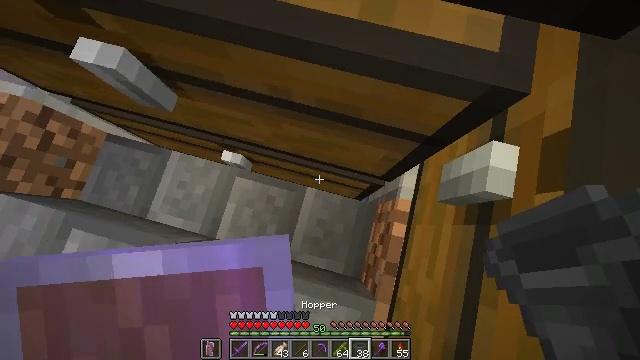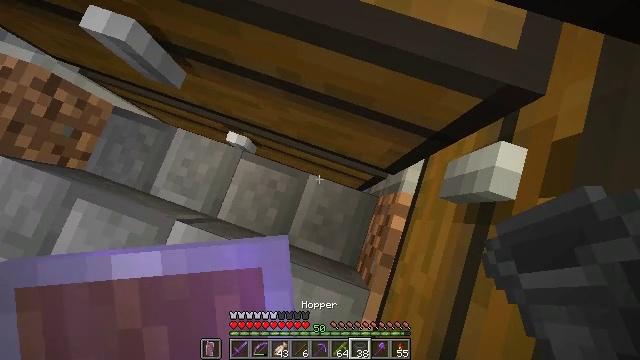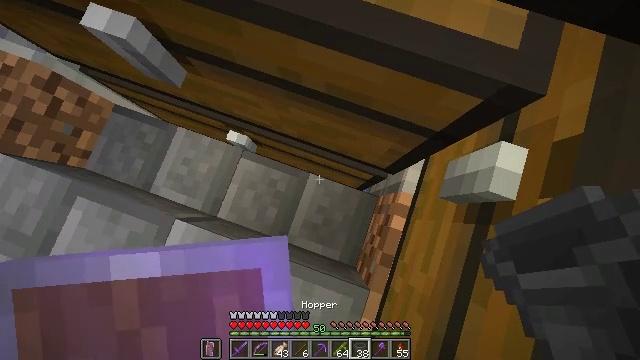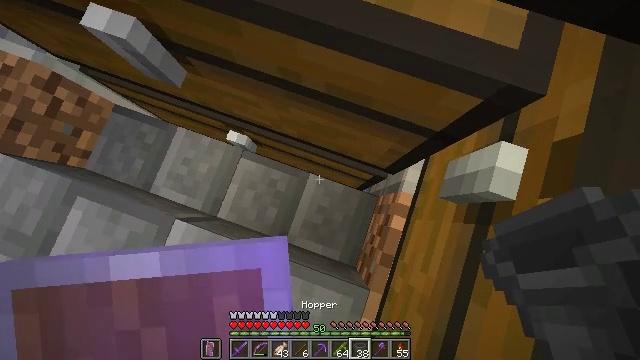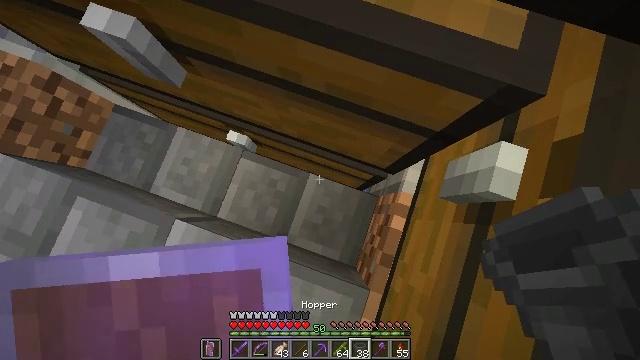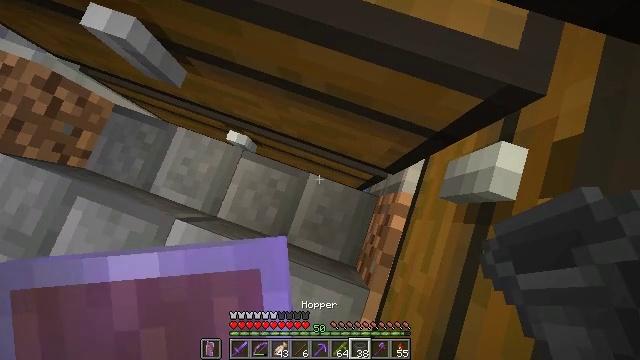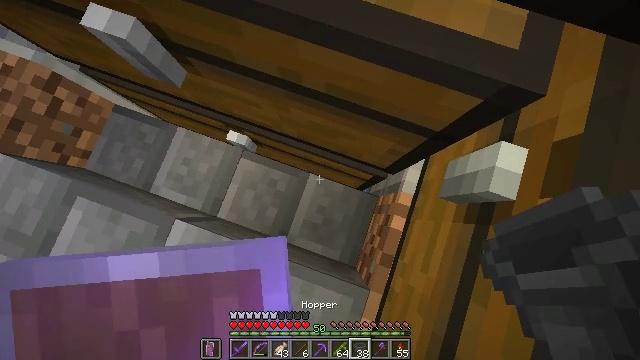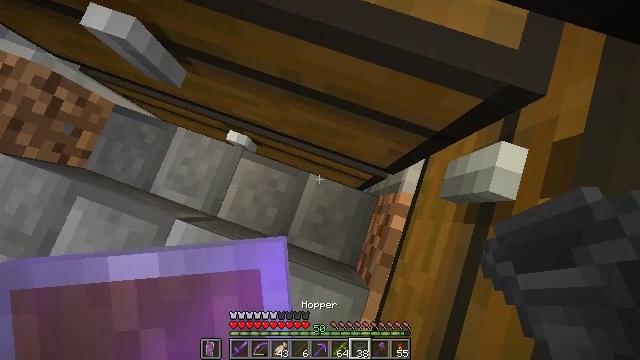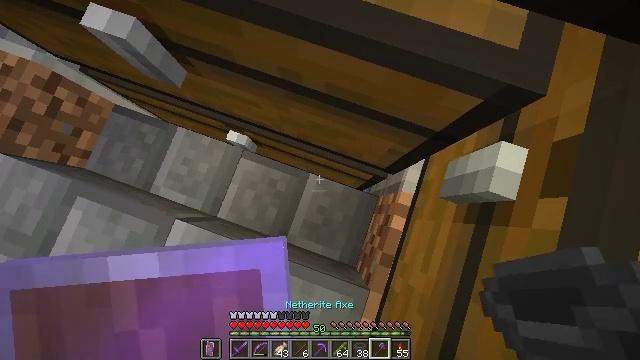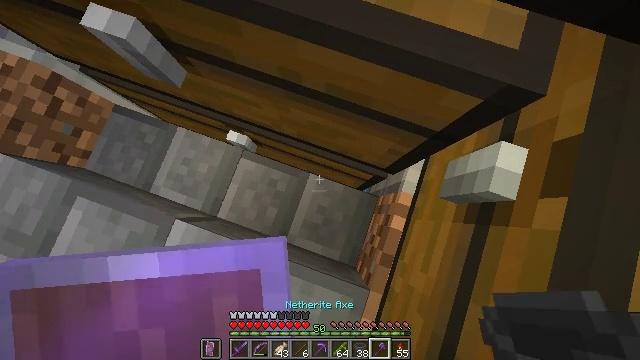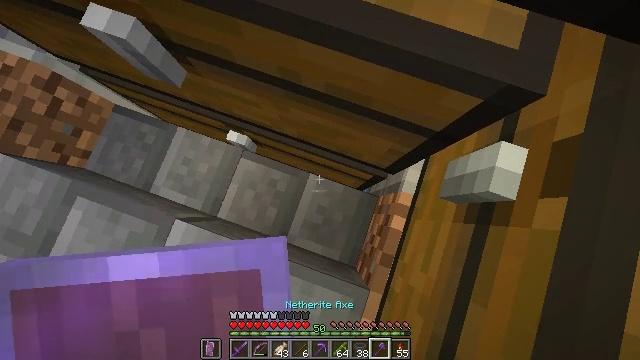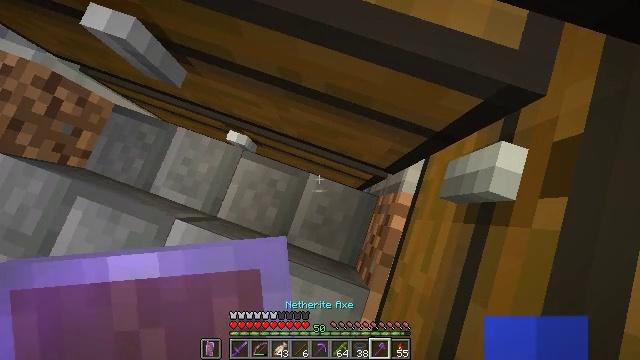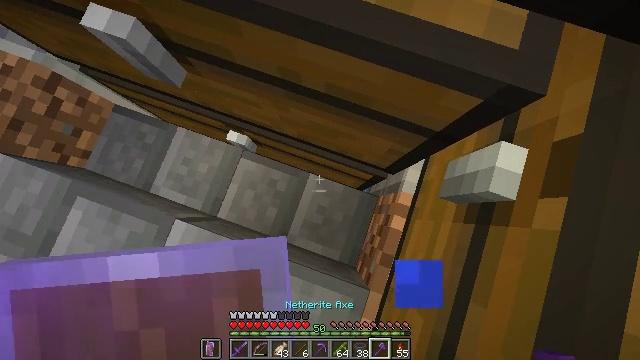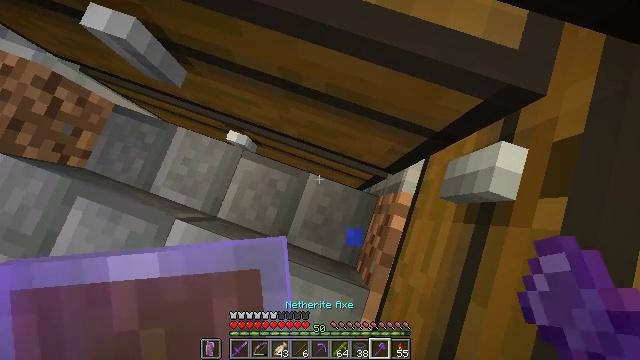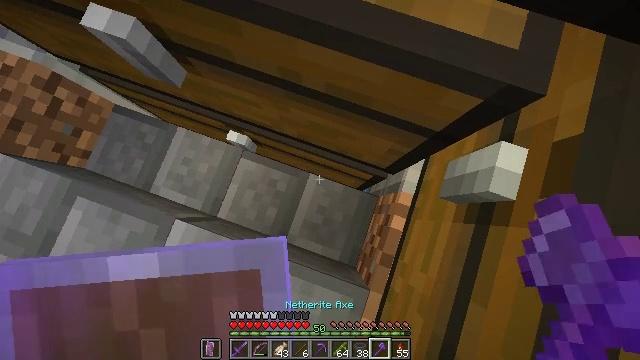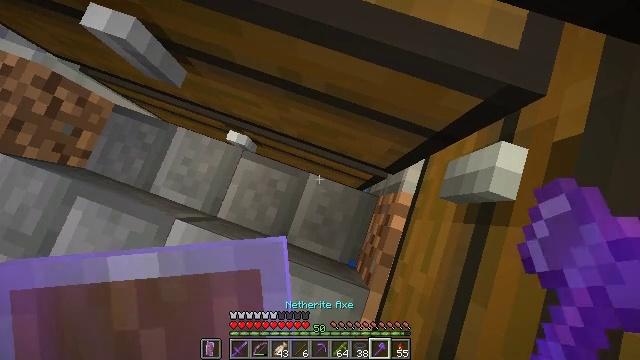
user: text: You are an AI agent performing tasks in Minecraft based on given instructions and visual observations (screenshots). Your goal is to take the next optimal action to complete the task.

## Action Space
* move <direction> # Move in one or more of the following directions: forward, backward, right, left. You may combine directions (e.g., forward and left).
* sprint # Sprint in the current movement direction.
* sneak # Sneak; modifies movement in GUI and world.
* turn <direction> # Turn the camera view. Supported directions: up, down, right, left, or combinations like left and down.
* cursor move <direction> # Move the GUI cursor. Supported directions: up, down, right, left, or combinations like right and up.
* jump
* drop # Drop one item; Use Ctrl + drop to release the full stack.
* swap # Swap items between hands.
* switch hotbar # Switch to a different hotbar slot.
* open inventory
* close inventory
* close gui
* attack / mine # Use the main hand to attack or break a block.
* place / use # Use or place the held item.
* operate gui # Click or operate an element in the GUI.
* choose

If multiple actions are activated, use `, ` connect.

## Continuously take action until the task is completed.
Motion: motion action
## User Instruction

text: Reclaim the chest into your inventory.
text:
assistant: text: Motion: sneak, turn left and down
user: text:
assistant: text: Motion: sneak
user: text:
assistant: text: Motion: sneak
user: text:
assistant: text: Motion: sneak
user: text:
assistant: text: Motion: sneak
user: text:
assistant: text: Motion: sneak
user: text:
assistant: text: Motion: sneak
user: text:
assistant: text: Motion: sneak
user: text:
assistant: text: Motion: sneak
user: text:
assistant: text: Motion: sneak
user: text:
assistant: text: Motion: sneak
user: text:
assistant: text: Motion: sneak
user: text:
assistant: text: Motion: sneak
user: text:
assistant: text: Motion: sneak
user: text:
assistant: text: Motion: sneak
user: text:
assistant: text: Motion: sneak
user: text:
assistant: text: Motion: sneak
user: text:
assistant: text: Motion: sneak
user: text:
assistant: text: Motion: sneak
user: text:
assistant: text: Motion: sneak
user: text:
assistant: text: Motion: sneak
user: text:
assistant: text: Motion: sneak
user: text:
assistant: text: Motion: sneak, turn right and up
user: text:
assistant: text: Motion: sneak
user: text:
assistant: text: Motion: sneak
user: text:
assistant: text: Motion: sneak
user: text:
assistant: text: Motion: sneak, attack / mine
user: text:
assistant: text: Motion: sneak, attack / mine
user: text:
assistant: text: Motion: sneak, attack / mine
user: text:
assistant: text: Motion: sneak, attack / mine